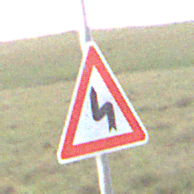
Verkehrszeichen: DoppelkurveZunaechstLinks
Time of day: Night
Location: Outdoor (Nature)
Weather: Overcast
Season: NotSpecified
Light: Artificial